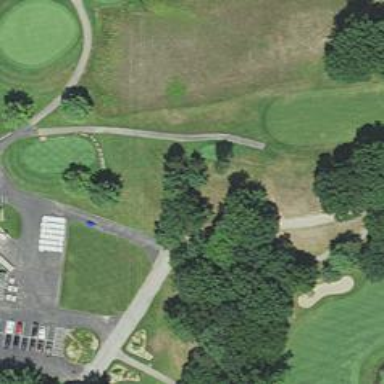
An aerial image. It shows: Path for both road and golf.